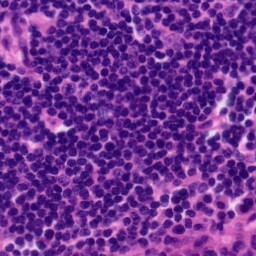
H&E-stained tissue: Tonsil